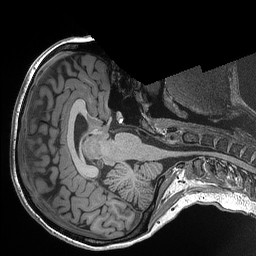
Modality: T1w
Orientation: axial
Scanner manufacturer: siemens
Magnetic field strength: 3 T
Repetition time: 2.3 s
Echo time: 0.00298 s